Question: I'd like to add text to three different parts of the below row chart:
<URL>
- - -
Something like this:
HTML:
'''
<div class="progress-wrap progress" data-progress-percent="50">
<div class="progress-bar-state progress">50</div>
</div>
'''
CSS:
'''
.progress {
width: 100%;
height: 50px;
}
.progress-wrap {
background: #f80;
margin: 20px 0;
overflow: hidden;
position: relative;
.progress-bar-state {
background: #ddd;
left: 0;
position: absolute;
top: 0;
}
}
'''
Javascript:
'''
// on page load...
moveProgressBar();
// on browser resize...
$(window).resize(function() {
moveProgressBar();
});
// SIGNATURE PROGRESS
function moveProgressBar() {
console.log("moveProgressBar");
var getPercent = ($('.progress-wrap').data('progress-percent') / 100);
var getProgressWrapWidth = $('.progress-wrap').width();
var progressTotal = getPercent * getProgressWrapWidth;
var animationLength = 2500;
// on page load, animate percentage bar to data percentage length
// .stop() used to prevent animation queueing
$('.progress-bar-state').stop().animate({
left: progressTotal
}, animationLength);
}
'''
I've tried to just insert the numbers after, but I can't seem to make the numbers relative to the position of 'progress-wrap' or 'progress.' See my attempt here: <URL>
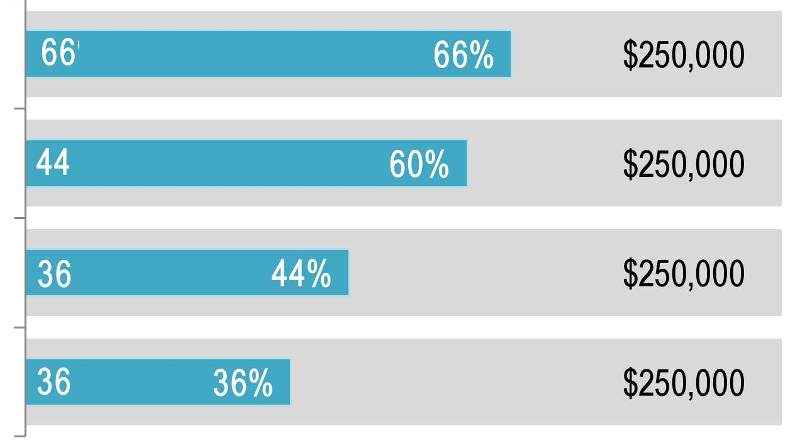
Answer: You can use ':before' and ':after' :pseudo-elements.
'''
// on page load...
moveProgressBar();
// on browser resize...
$(window).resize(function() {
moveProgressBar();
});
// SIGNATURE PROGRESS
function moveProgressBar() {
console.log("moveProgressBar");
var getPercent = ($('.progress-wrap').data('progress-percent') / 100);
var getProgressWrapWidth = $('.progress-wrap').width();
var progressTotal = getPercent * getProgressWrapWidth;
var animationLength = 2500;
// on page load, animate percentage bar to data percentage length
// .stop() used to prevent animation queueing
$('.progress-bar-state').stop().animate({
left: progressTotal
}, animationLength);
}
'''
'''
.progress {
width: 100%;
height: 50px;
}
.progress-wrap:before {
content: '66';
position: absolute;
left: 5px;
line-height: 50px;
}
.progress-wrap:after {
content: '$250,000';
right: 5px;
position: absolute;
line-height: 50px;
}
.progress-wrap {
background: #f80;
margin: 20px 0;
overflow: hidden;
position: relative;
}
.progress-wrap .progress-bar-state {
background: #ddd;
left: 0;
position: absolute;
top: 0;
line-height: 50px;
}
'''
'''
<script src="https://ajax.googleapis.com/ajax/libs/jquery/1.11.1/jquery.min.js"></script>
<!-- Change the below data attribute to play -->
<div class="progress-wrap progress" data-progress-percent="50">
<div class="progress-bar-state progress">50</div>
</div>
'''